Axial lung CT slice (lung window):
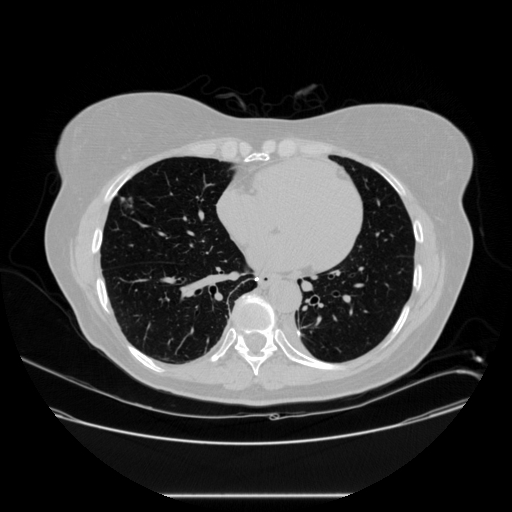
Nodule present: no